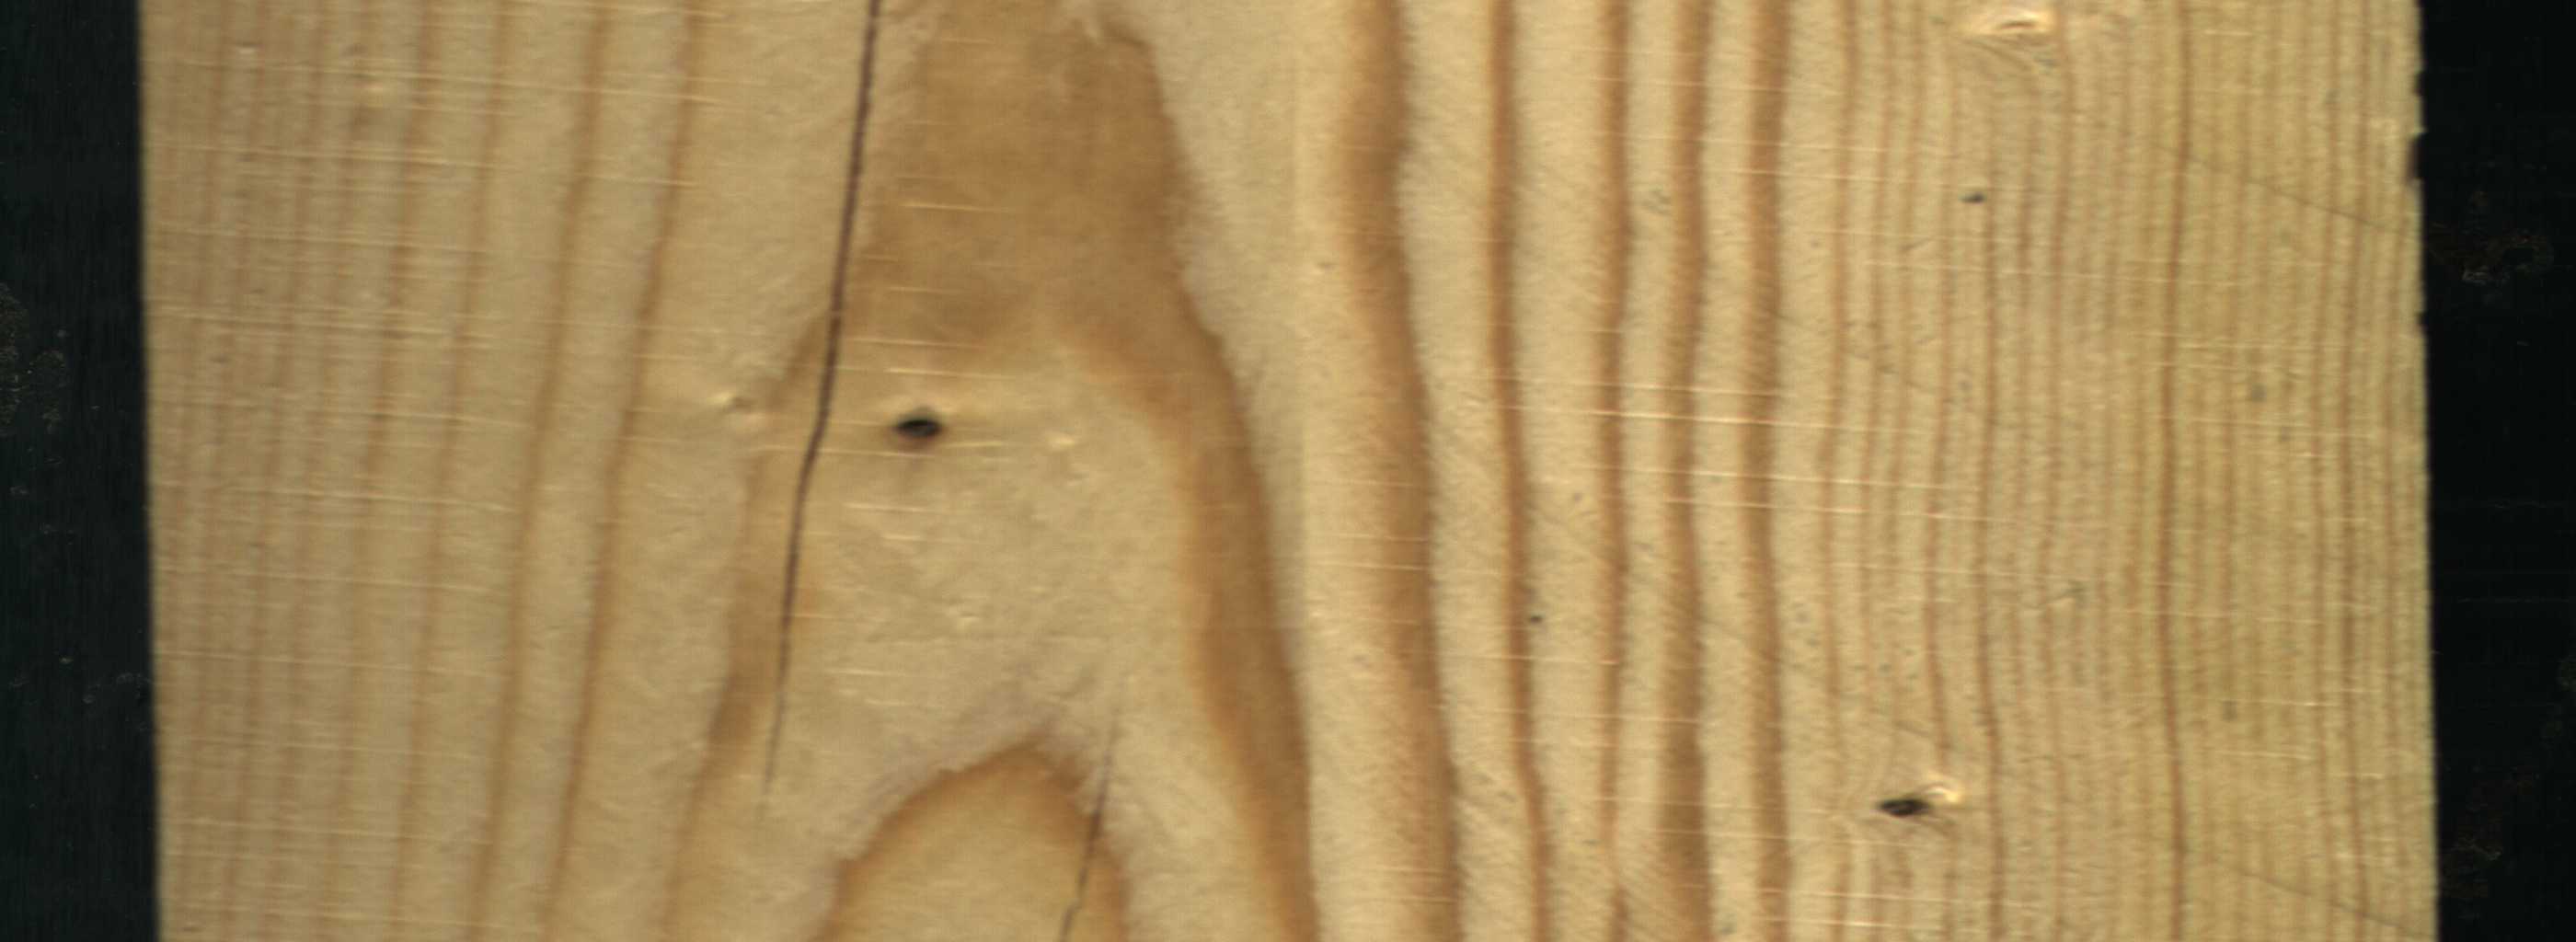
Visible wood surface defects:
Crack
Crack
Dead_Knot
Dead_Knot